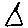
Label: triangle